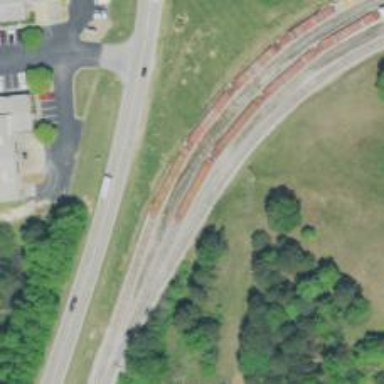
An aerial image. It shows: Railway yard used for servicing trains.